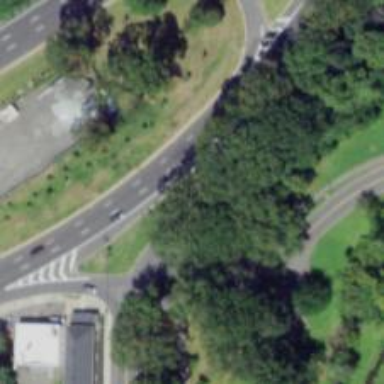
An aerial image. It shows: Trunk link highway.